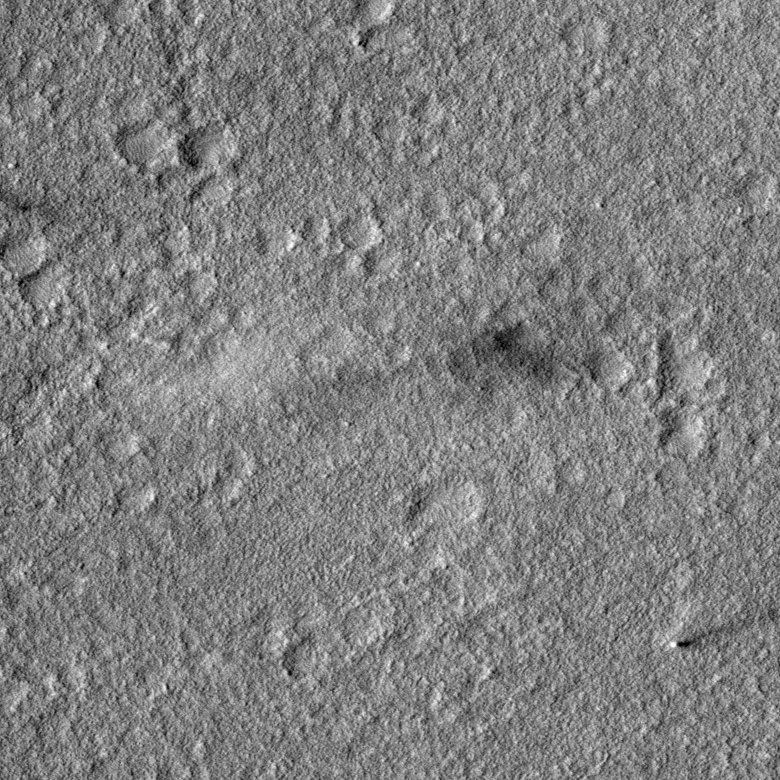
Label: dustdevil